Question: Two linked Lists, size m , r and want to insert the first linked list nodes after the head of the second linked list, and the time complexity has to be O(1) of the method.
This really an intereseting difficult problem for me. Eatch time I think of a solution, the Time complexity is O(m+r)
I need some hints to solve this. I consumed useless effort on this problem.
EDIT:
Let me share what I have so far:
1. Create a new Linked List
2. Add the HEAD of the 2nd list
3. Still O(1)
4. Add all the nodes of 1st list
5. Becomes (n)
6. Add the rest of the nodes from the 1st list
7. Becomes another (n-1)
UPDATE:
What do you think about this? I got inspired directly after I asked here :)

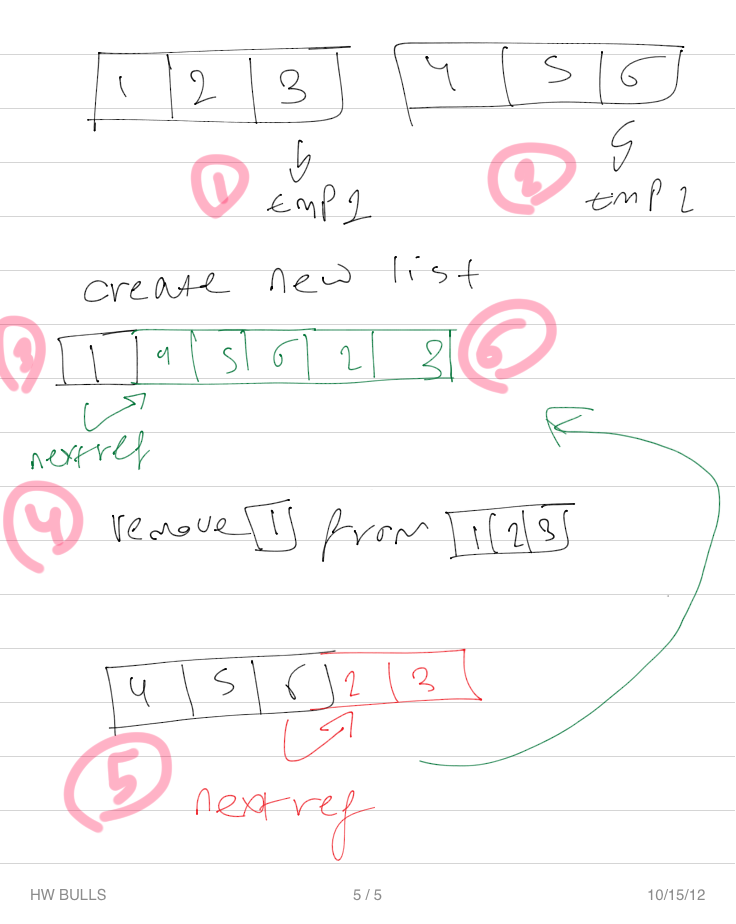
Answer: Assuming you have these structures:
- - - - - -
Reminder to self: the goal is: "insert the first linked list nodes after the head of the second linked list".
Then all you've got to do is:
'''
// Hook up the end of list1 to the original second element of list2
list1.tail.next = list2.head.next;
// Set the second element of list2 to be the first element of list1
list2.head.next = list1.head;
'''
List2 still ends where it did before (its tail node is the same).
You've now got 'list1' with a "floating" head, which is generally bad news... but if you iterate over 'list1' you'll get all the elements from both original lists...